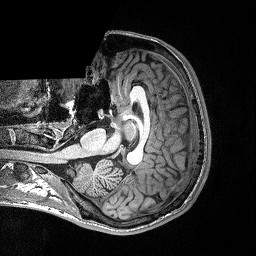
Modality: T1w
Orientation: axial
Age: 27
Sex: male
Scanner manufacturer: siemens
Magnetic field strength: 3 T
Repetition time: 2.4 s
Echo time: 0.03 s